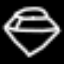
Label: diamond